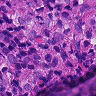
Metastatic tissue present: yes